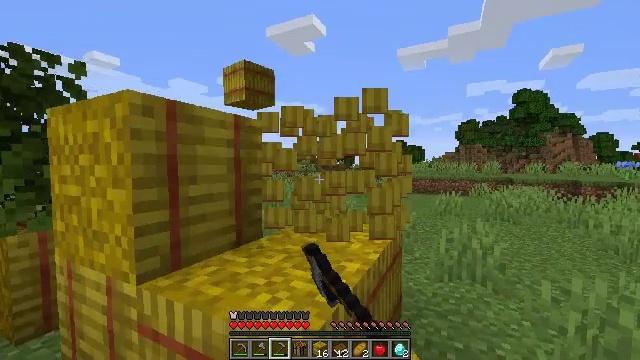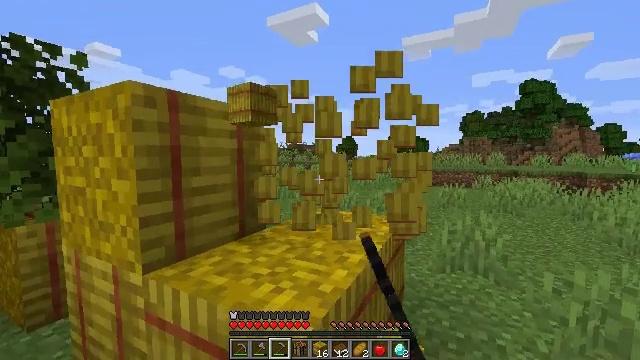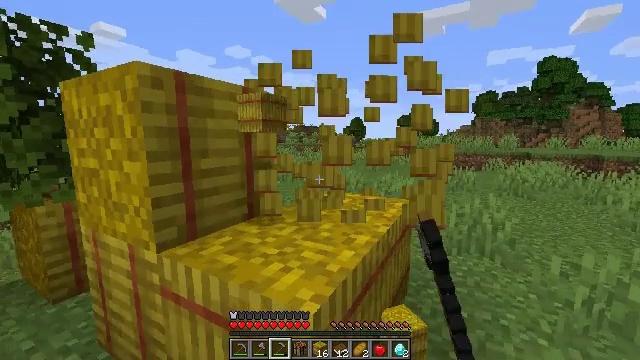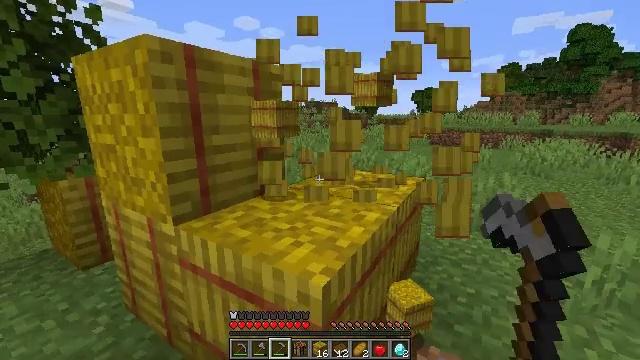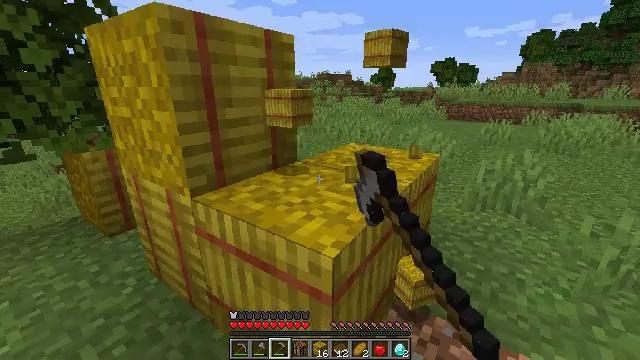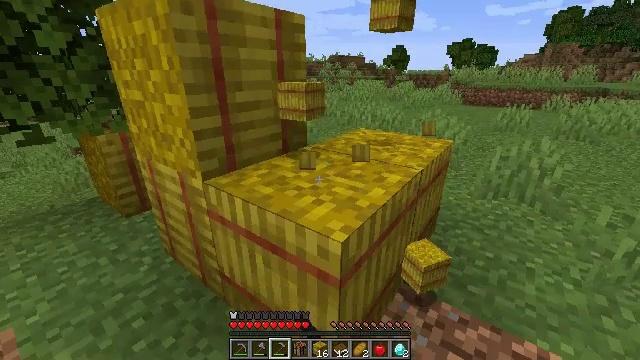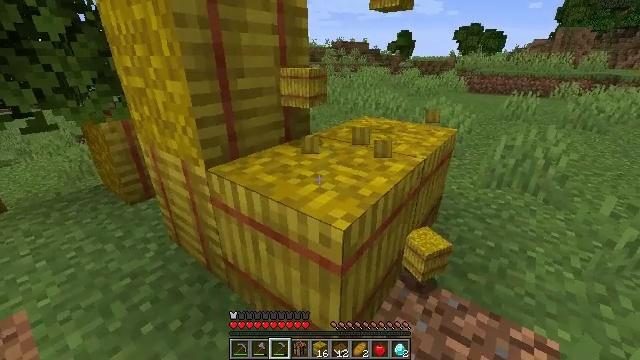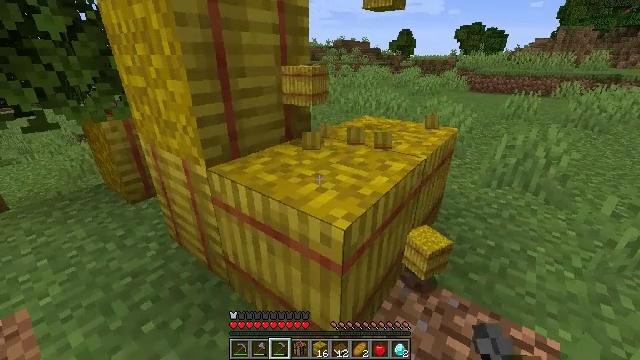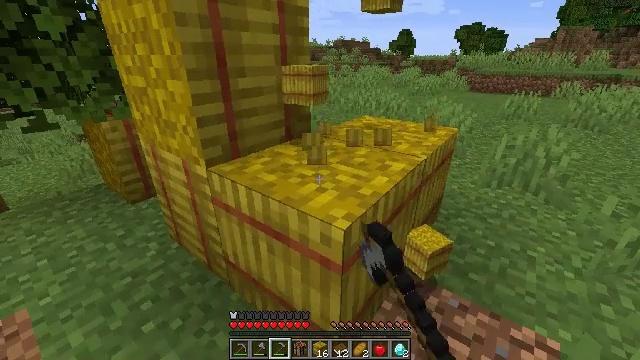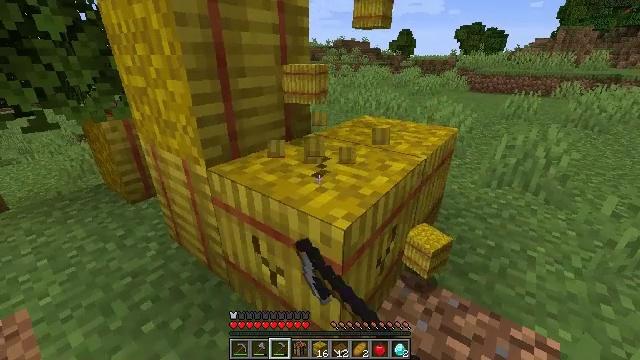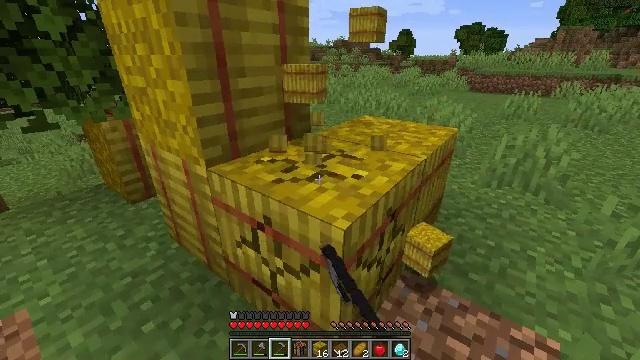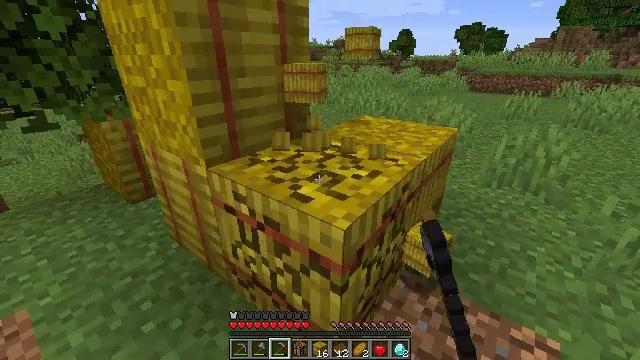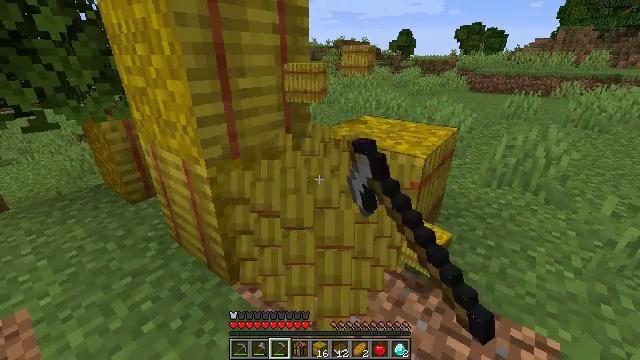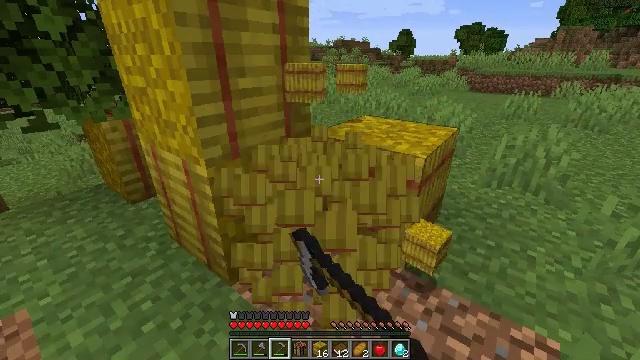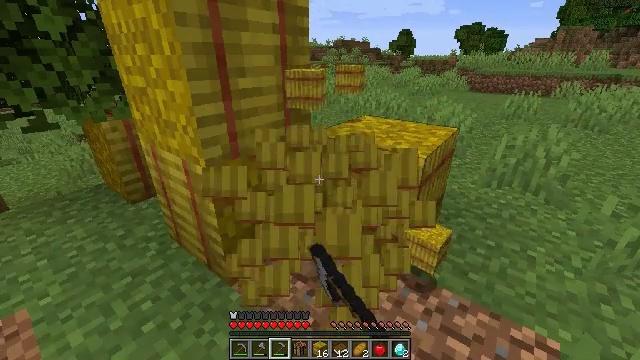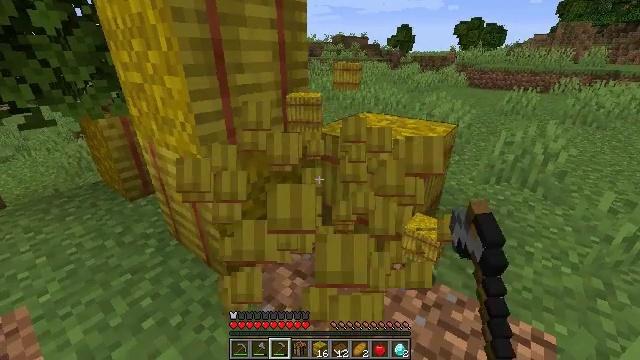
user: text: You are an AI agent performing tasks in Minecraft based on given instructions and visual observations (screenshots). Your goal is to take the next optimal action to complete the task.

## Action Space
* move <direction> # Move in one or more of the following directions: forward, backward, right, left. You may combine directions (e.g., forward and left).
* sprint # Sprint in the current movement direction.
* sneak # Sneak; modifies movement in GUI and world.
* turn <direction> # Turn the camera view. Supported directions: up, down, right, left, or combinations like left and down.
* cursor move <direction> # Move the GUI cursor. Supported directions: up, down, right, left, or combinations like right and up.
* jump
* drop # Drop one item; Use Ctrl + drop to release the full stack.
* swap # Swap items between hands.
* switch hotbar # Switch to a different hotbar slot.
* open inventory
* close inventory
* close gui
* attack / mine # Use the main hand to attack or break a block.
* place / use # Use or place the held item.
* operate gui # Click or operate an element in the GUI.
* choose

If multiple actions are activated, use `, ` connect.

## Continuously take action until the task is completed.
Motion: motion action
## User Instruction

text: Attack the hay block to get hay.
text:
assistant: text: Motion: turn down, attack / mine
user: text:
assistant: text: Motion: turn left and down, attack / mine
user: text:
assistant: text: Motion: turn left and down, attack / mine
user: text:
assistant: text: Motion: turn left and down, attack / mine
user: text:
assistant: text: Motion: turn left and down, attack / mine
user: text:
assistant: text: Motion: turn down, attack / mine
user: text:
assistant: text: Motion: attack / mine
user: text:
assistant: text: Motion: attack / mine
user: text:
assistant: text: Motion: attack / mine
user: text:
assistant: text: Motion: attack / mine
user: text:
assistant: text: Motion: attack / mine
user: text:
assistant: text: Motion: attack / mine
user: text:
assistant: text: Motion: attack / mine
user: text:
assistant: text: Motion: attack / mine
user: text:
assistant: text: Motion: attack / mine
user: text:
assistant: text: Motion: attack / mine
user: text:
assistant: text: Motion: attack / mine
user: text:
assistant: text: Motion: turn right, attack / mine
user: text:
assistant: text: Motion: attack / mine
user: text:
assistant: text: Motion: attack / mine
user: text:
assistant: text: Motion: attack / mine
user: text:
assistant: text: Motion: attack / mine
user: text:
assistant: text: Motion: attack / mine
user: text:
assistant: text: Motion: attack / mine
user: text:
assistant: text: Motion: turn left, attack / mine
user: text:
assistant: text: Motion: turn left and up, attack / mine
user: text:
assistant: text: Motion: turn left and up, attack / mine
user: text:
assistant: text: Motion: turn left and up, attack / mine
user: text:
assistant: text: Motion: attack / mine
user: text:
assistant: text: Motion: attack / mine